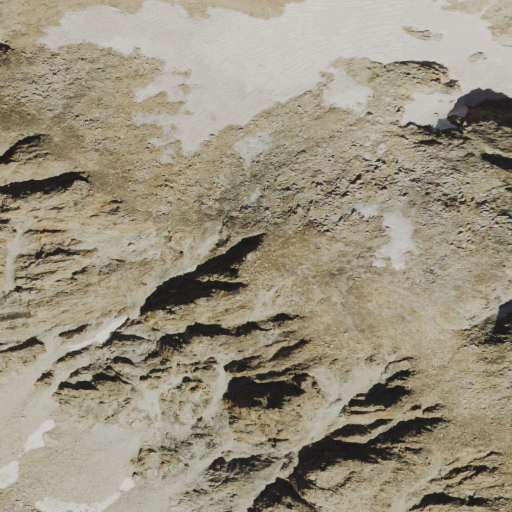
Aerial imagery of mountain in Wyoming named West Sentinel containing grassland, barren land, and snow